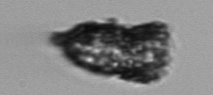
Label: Tintinnopsis